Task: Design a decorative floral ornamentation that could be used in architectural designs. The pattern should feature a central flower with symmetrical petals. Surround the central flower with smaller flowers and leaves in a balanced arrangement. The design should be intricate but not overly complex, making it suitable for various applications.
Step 313:
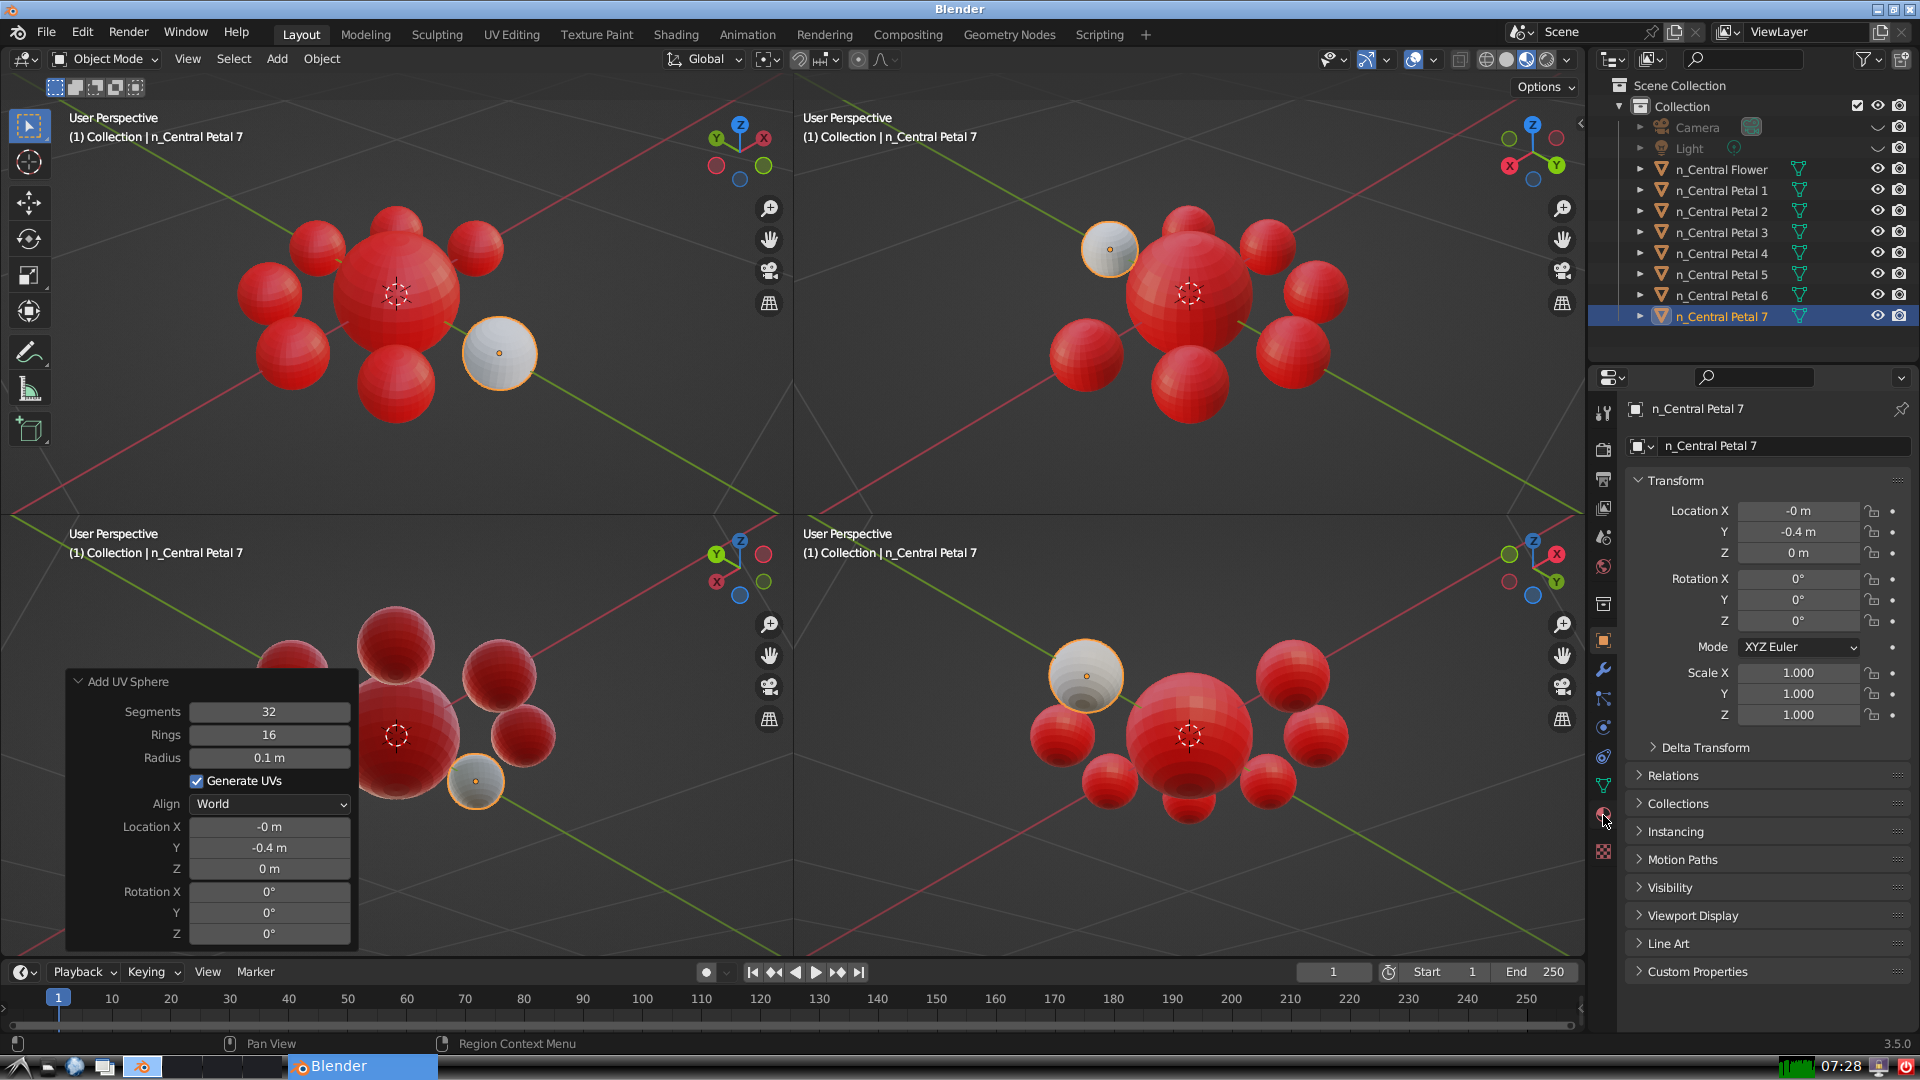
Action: click: no